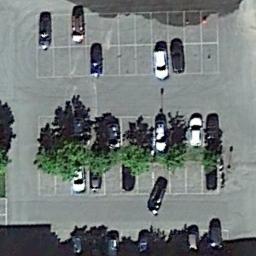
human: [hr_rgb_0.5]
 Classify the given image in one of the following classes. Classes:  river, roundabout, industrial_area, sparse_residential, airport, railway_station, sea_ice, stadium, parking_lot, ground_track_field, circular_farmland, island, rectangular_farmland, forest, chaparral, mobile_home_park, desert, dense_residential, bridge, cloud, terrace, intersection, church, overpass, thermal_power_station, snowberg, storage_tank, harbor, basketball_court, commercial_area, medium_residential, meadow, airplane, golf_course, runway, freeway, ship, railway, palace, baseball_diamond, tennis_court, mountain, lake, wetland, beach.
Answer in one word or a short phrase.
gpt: parking_lot